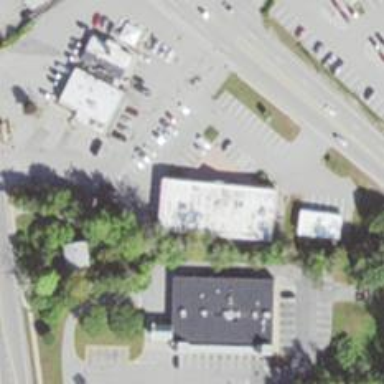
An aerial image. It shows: Veterinary facility.